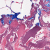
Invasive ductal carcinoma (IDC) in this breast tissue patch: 0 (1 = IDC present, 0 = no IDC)